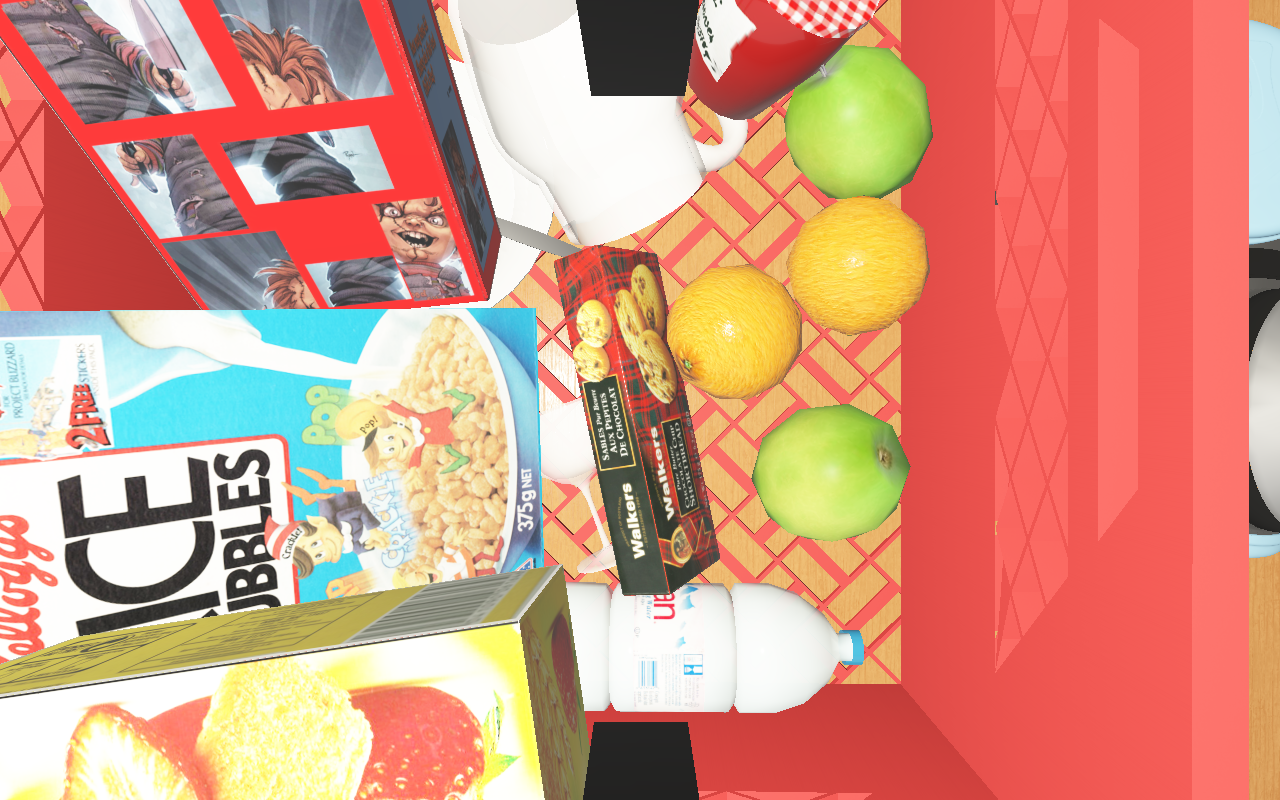
Objects in the scene:
carafe
water bottle
apple
apple
orange
orange
glass
jam jar
cereal box
biscuit box